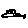
Label: car